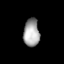
Tissue: lung
Cell type: T cells
Senescence score: 0.1649
Nuclear area (px): 436
Mean DAPI intensity: 163.275